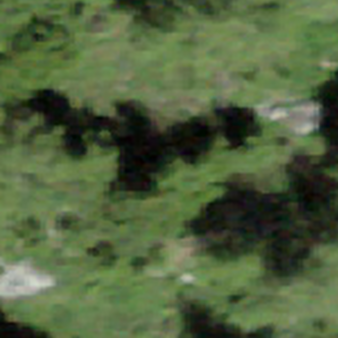
Label: other